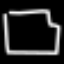
Label: square